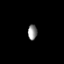
Tissue: prostate
Cell type: Fibroblasts
Senescence score: 0.7224
Nuclear area (px): 142
Mean DAPI intensity: 138.521